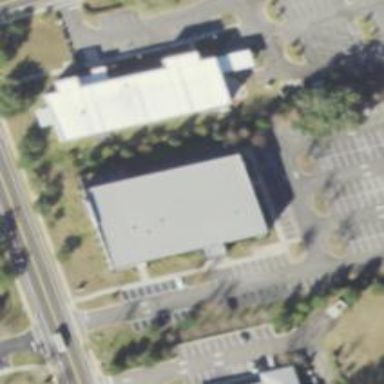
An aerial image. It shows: Office building.